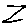
Label: zigzag